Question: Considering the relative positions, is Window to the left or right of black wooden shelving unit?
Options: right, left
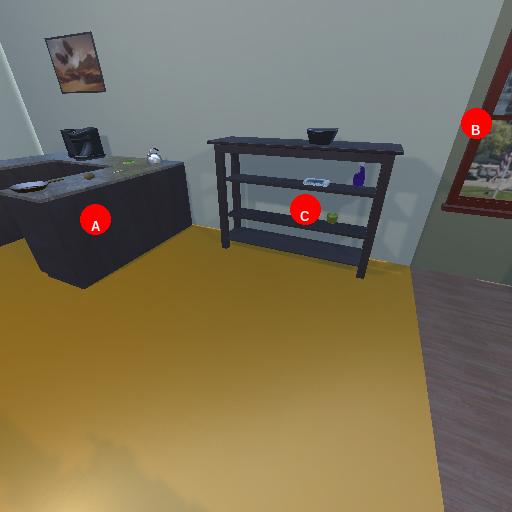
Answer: right